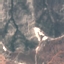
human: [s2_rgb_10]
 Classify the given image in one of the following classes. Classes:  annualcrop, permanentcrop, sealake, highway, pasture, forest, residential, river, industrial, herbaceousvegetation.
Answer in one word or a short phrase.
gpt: HerbaceousVegetation